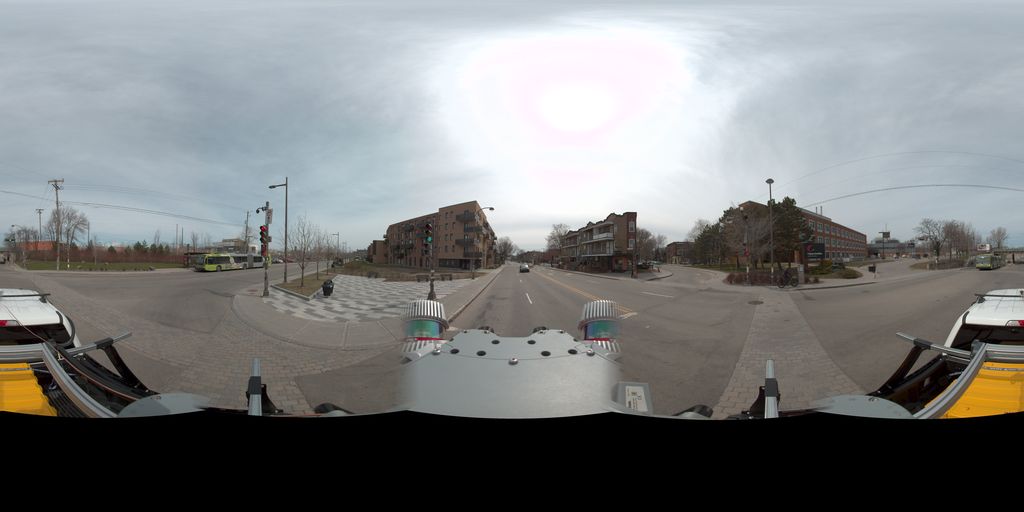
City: quebec_city